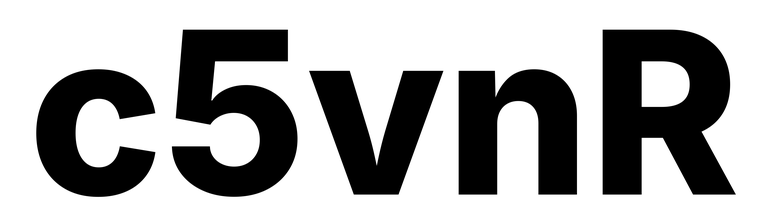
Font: Inter_ExtraBold